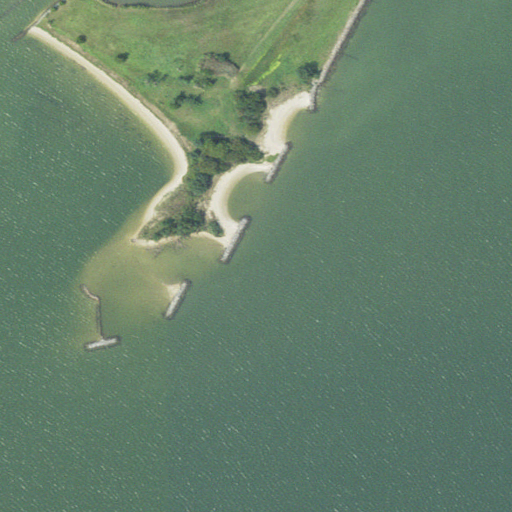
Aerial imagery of cape in Virginia named Lynch Point containing open water, cultivated crops, barren land, and herbaceous wetlands